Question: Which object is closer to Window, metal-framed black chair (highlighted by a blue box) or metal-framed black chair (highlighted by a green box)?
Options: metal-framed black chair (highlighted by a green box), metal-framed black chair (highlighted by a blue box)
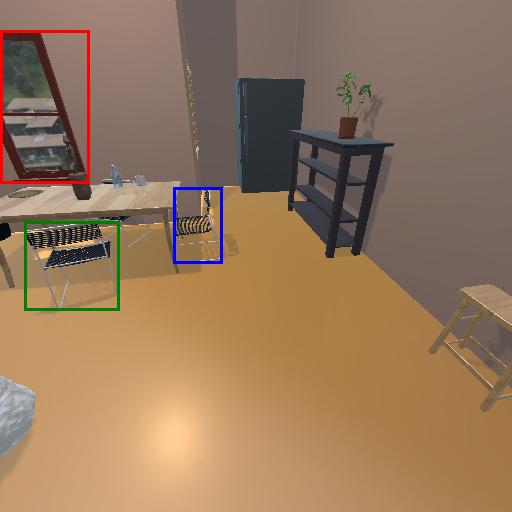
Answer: metal-framed black chair (highlighted by a green box)